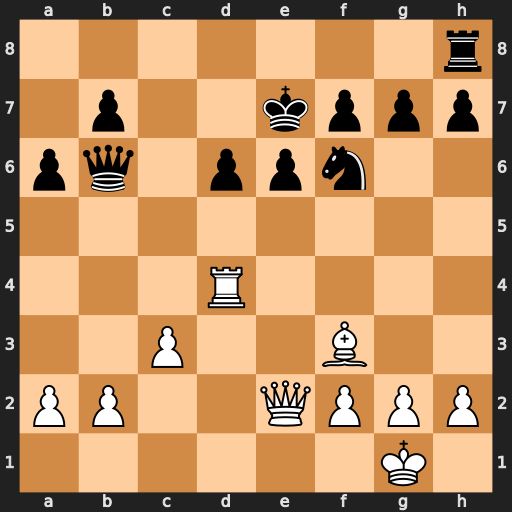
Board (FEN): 7r/1p2kppp/pq1ppn2/8/3R4/2P2B2/PP2QPPP/6K1
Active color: w
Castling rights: -
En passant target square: -
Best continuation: Rb4 Qxb4 cxb4